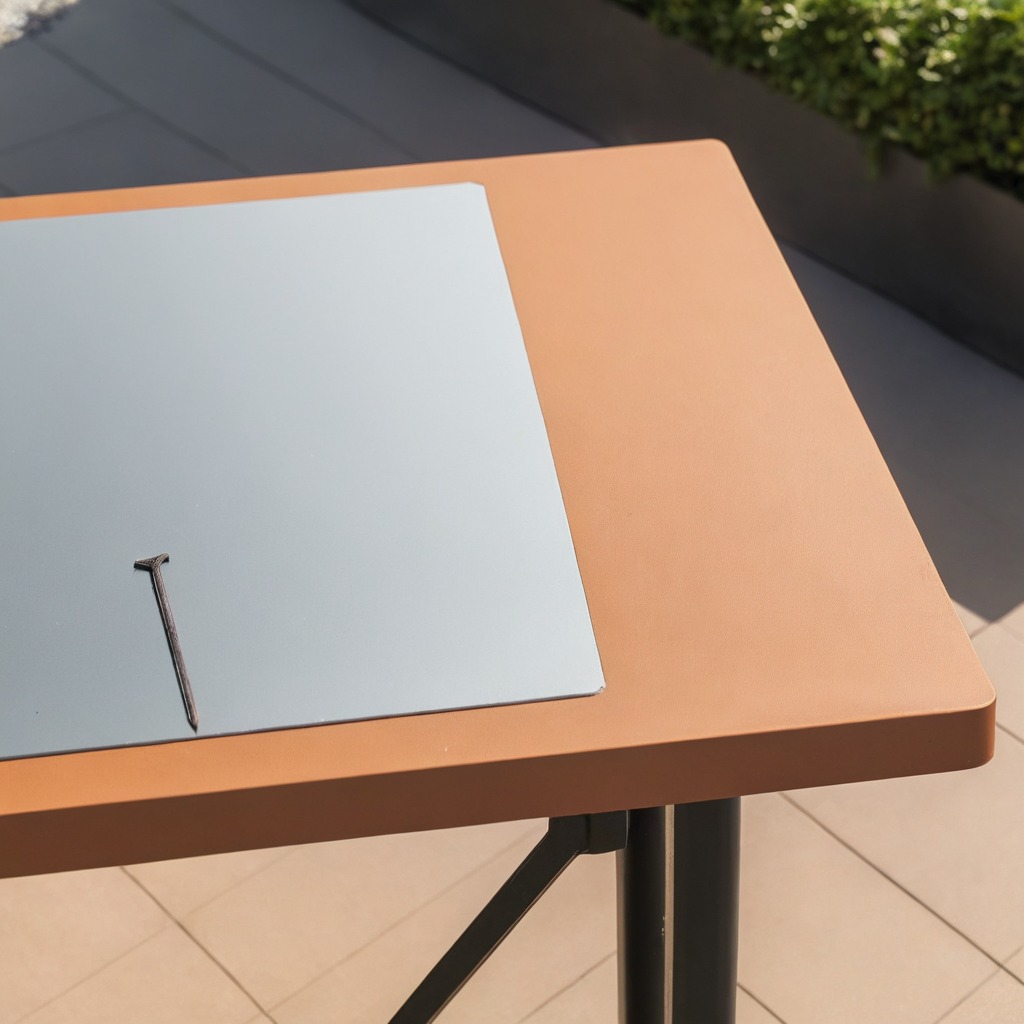
An iron nail is lying on the table.